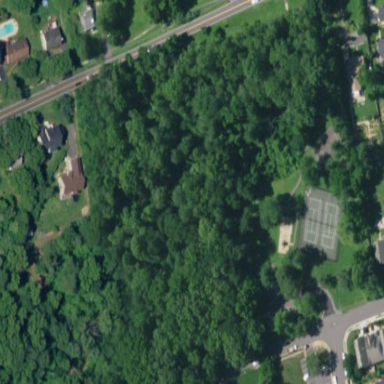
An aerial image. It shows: Park.